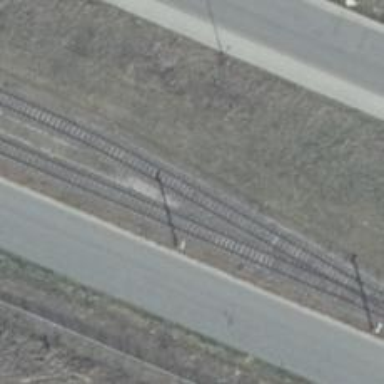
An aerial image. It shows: Railway yard.